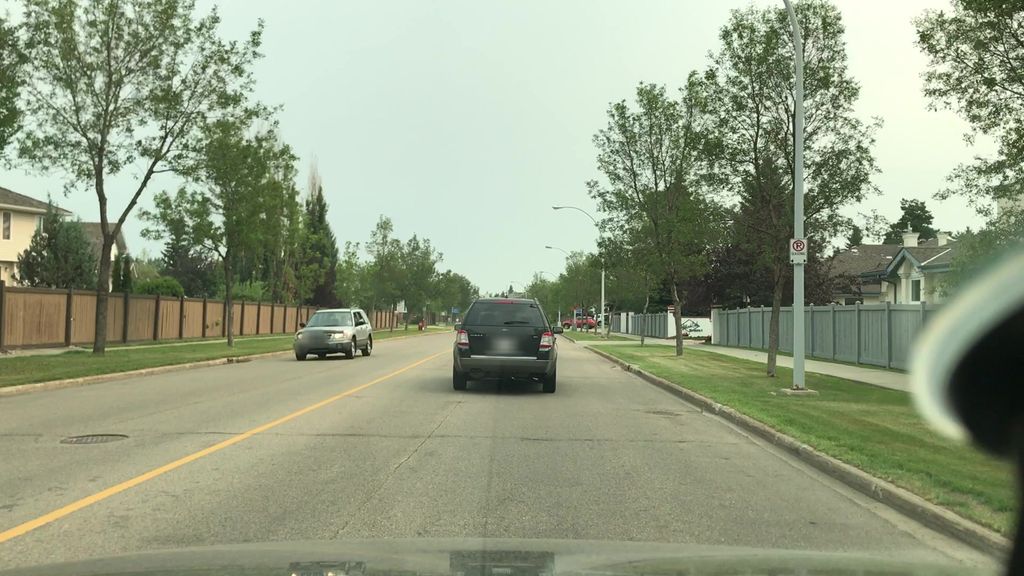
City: edmonton